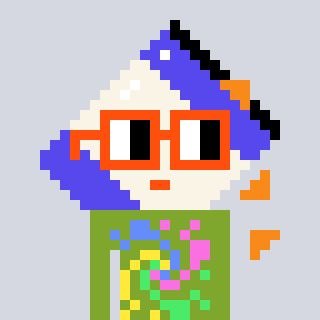
a pixel art character with square orange glasses, a chips-shaped head and a slimegreen-colored body on a cool background